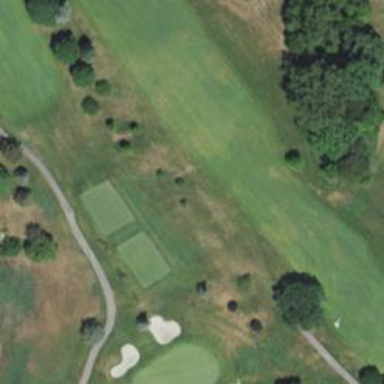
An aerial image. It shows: View of golf hole.